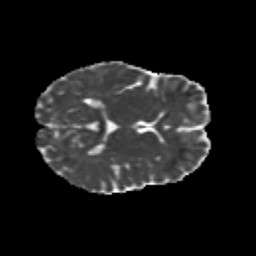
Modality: MD
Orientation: axial
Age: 10
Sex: male
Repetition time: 9.4 s
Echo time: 0.089 s